Question: I want to make unordered list(ul) elements(li) stretched to its container width. List is generated automatically. It can be 3, 4 or 10 elements. What I need you can see in attached image:

HTML and CSS code:
'''
<!DOCTYPE HTML PUBLIC "-//W3C//DTD HTML 4.01//EN" "http://www.w3.org/TR/html4/strict.dtd">
<html>
<head>
<title>Stretch list elements to full container width</title>
<style type="text/css">
#container{
width:100%;
}
ul{
height:20px;
margin:0;
padding:0;
list-style:none;
border:1px solid #000;
}
ul li{
float:left;
}
</style>
</head>
<body>
What I have:<br>
<div id="container">
<ul>
<li style="background-color:red">element 1</li>
<li style="background-color:green">element 2</li>
<li style="background-color:blue">element 3</li>
</ul>
</div>
<br><br>
What I need:
<br>
<div id="container">
<table width="100%" cellpadding="0" cellspacing="0">
<tr>
<td style="background-color:red">element 1</td>
<td style="background-color:green">element 2</td>
<td style="background-color:blue">element 3</td>
</tr>
</table>
</div>
</body>
</html>
'''
It is easy to implement this task with table. But how to do it with unordered(ul) list?
Any ideas?
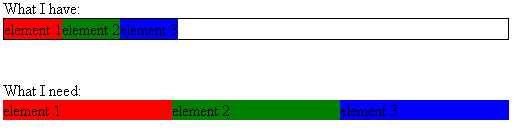
Answer: See this <URL>
'''
$(document).ready(function(){
var num = $('li').length;
var width_li = 100/num;
$('li').css('width',width_li+'%');
});
'''
calculate number of li elements, and divide total width with that length, then set the width of each li element using jquery